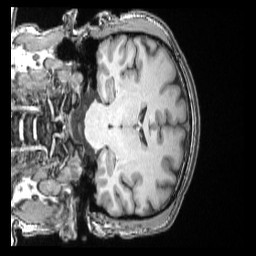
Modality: T1w
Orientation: coronal
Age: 41
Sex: male
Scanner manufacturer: siemens
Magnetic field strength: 3 T
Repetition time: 2 s
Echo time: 0.00339 s